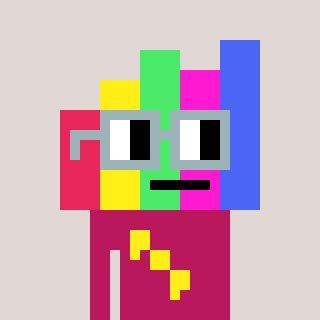
a pixel art character with square dark gray glasses, a bar chart-shaped head and a darkpink-colored body on a warm background